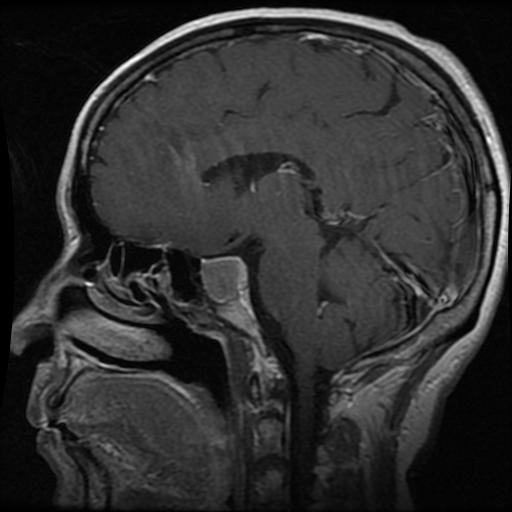
Label: pituitary